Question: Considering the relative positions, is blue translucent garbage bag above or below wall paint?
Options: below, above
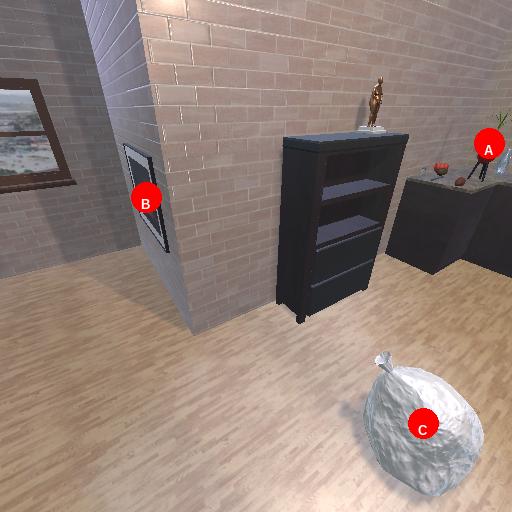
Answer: below